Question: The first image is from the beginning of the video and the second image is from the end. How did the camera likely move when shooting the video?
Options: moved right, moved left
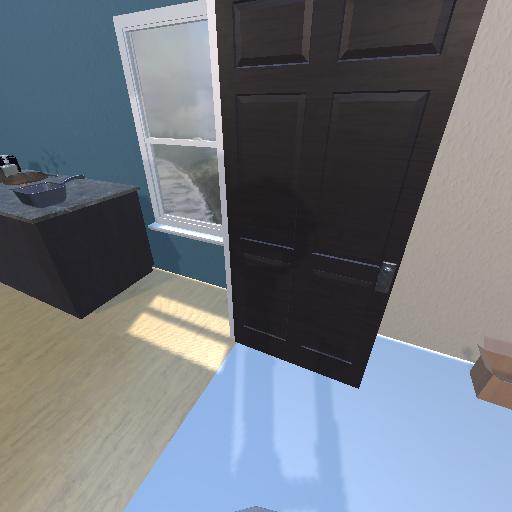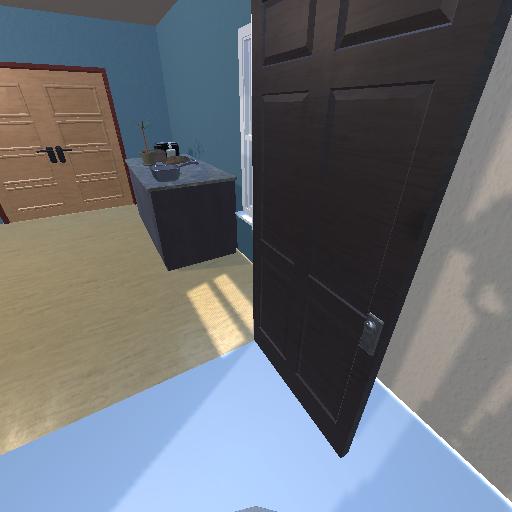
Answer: moved right